Question: I'm trying to place a marker, but when I do it, this marker is placed behind of some markers set before (and over some others as well). I want to set it over all the markers, but I didn't find any property (like z-index) to achieve this.
This is the part of the code where I set the marker that stays behind the others:
'''
GMSMarker *marker = [[GMSMarker alloc] init];
marker.animated=YES;
marker.position = CLLocationCoordinate2DMake(lat, lon);
marker.map = mapView_;
'''
and this is the result:

Is there any property or way to place the green marker over all blue markers? I'm using Google Maps SDK version 1.3.0.
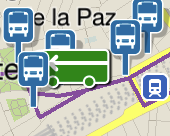
Answer: This is now supported via a 'zIndex' property added to the 'GMSOverlay' class in version 1.4.0. From the <URL>:
> Added a 'zIndex' property on all overlays. Z-Indexes are calculated in two groups: 'GMSMarker's and all other overlays.
Just set a high 'zIndex' on your marker to have it drawn on top of all others. As stated by the property documentation <URL>:
> Higher 'zIndex' value overlays will be drawn on top of lower 'zIndex' value tile layers and overlays.
The default 'zIndex' for a marker is '0' (at least in the current SDK version - I haven't seen it documented, but it's easy to test and confirm), so if you're not setting the 'zIndex' for most of your markers and have one that you want to place above all the others, all you need to do is:
'''
yourGmsMarker.zIndex = 1;
'''